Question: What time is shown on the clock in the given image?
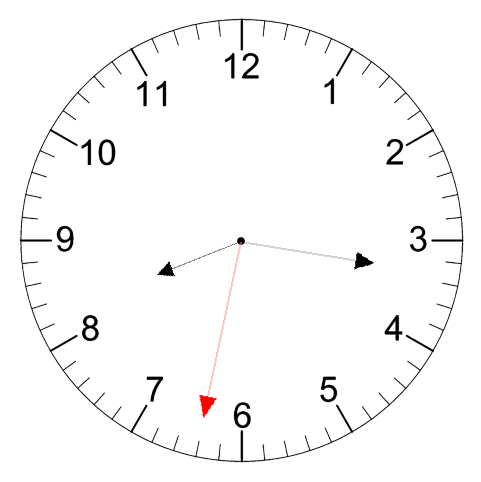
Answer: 08:16:32